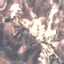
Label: HerbaceousVegetation